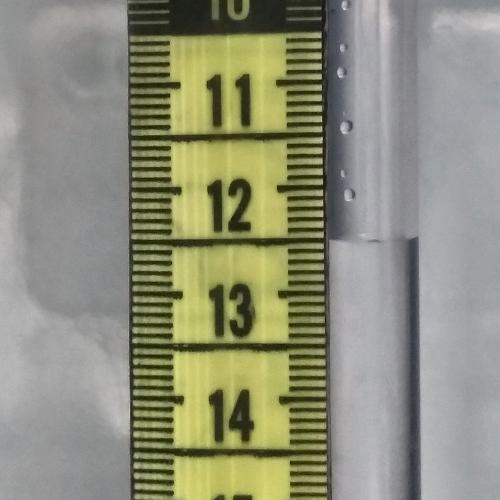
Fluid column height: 12.5 cm